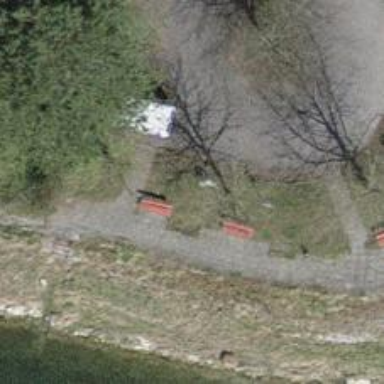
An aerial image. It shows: Bench for seating.